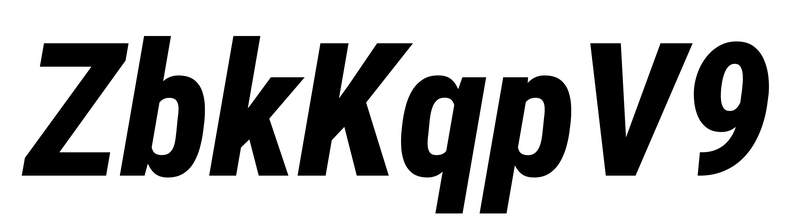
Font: Roboto-Italic_Condensed_ExtraBold_Italic